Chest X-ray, PA view. Patient: 35 years old, sex F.
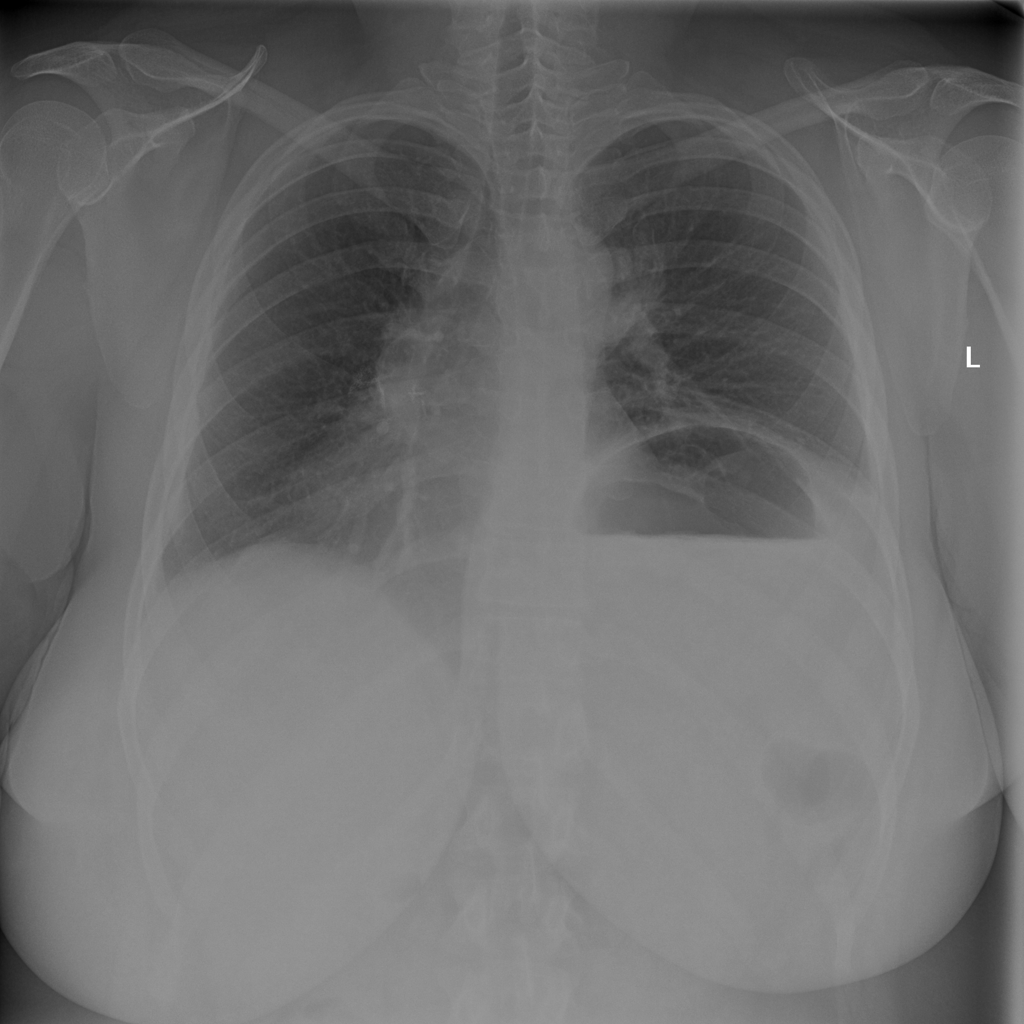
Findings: No Finding